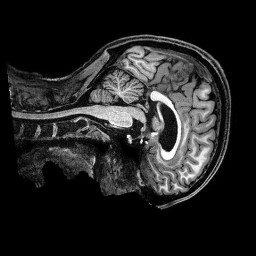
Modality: T1w
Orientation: sagittal
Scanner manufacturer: philips
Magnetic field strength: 3 T
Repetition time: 2.5 s
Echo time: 0.0057 s